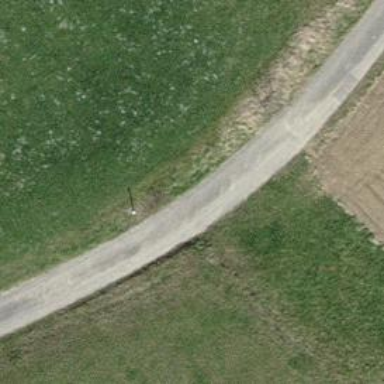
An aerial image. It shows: Track with grade1 tracktype.